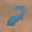
Label: 2